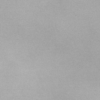
Label: dusty